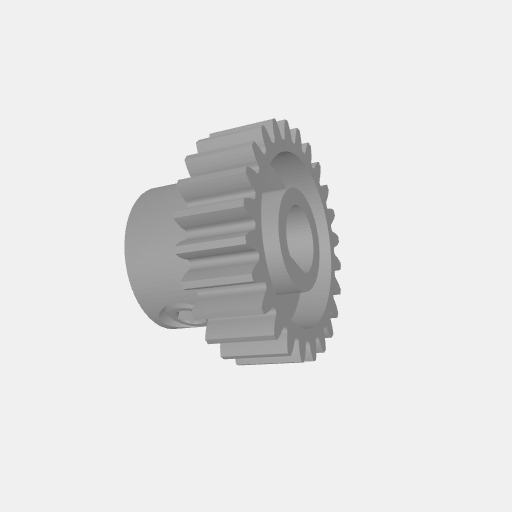
Part: PinionGear6DID24T